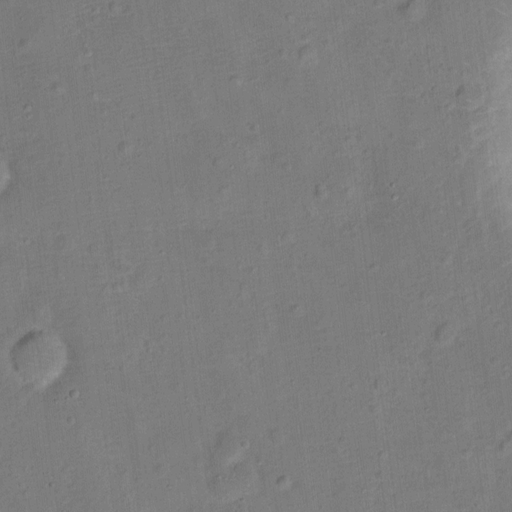
Classes present: Background